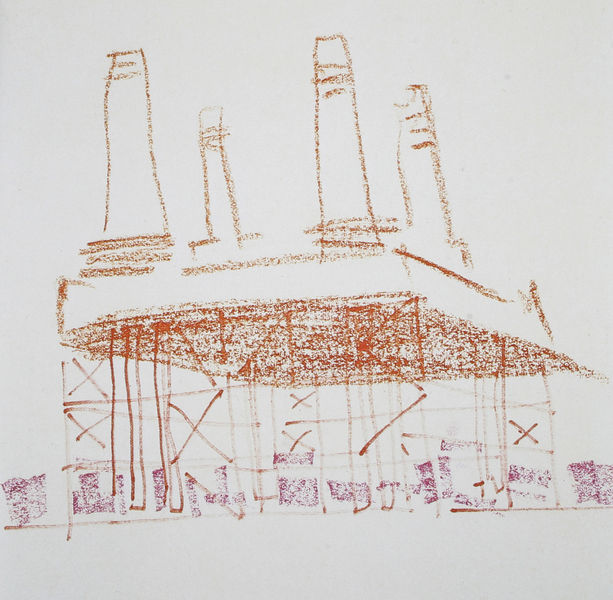
Titel: "Bat Hat", Entwurf für die Umgestaltung des Battersea-Kraftwerks in London - Ansichtsskizze
Künstler: Cedric Price
Schlagwörter: grob, braun, kreide, orange, pastell, skizze, stützen, zeichnung, dach, rot, architektur, blatt, papier, studie, schornsteine, grafik, graphik, lila, violett, striche, gerüst, türme, schraffur, seite, entwurf, stift, senkrecht, plateau, plattform, abdeckung